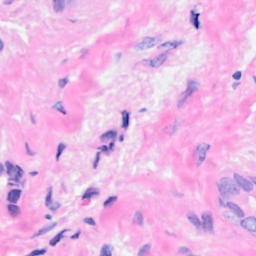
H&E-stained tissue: Breast